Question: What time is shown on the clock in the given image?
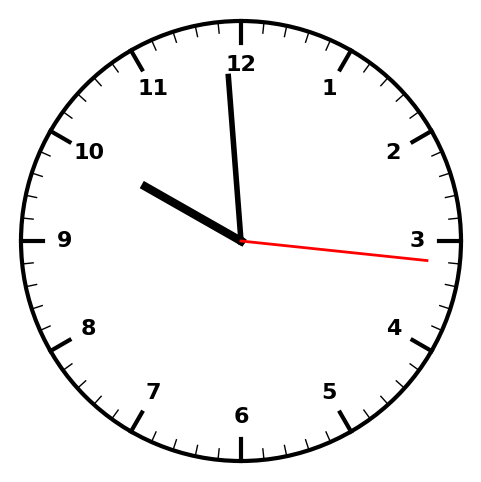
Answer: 09:59:16